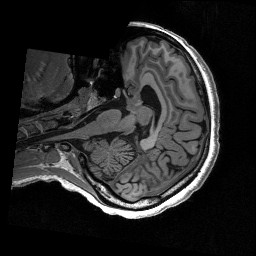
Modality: T1w
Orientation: axial
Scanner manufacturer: siemens
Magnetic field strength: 3 T
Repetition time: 2.53 s
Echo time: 0.00267 s